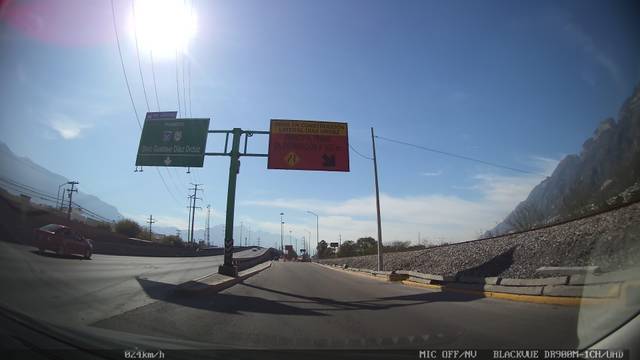
Region: Mexico
Coordinates: 25.675, -100.4